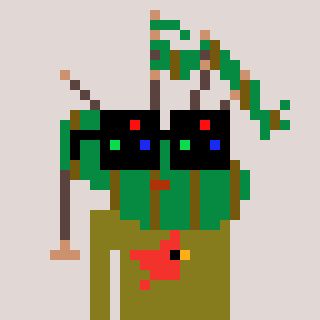
a pixel art character with square black sunglasses, a bagpipe-shaped head and a gunk-colored body on a warm background